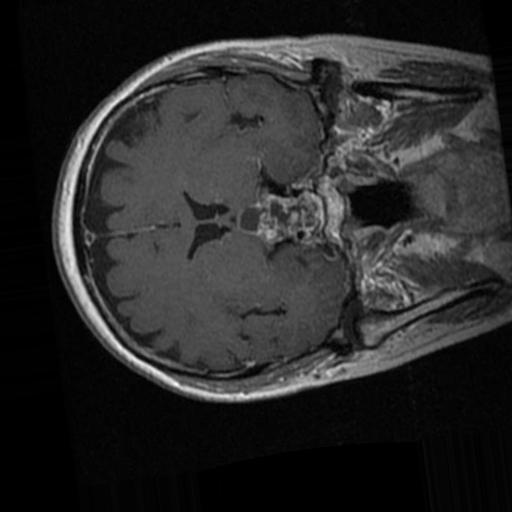
Label: brain_tumor